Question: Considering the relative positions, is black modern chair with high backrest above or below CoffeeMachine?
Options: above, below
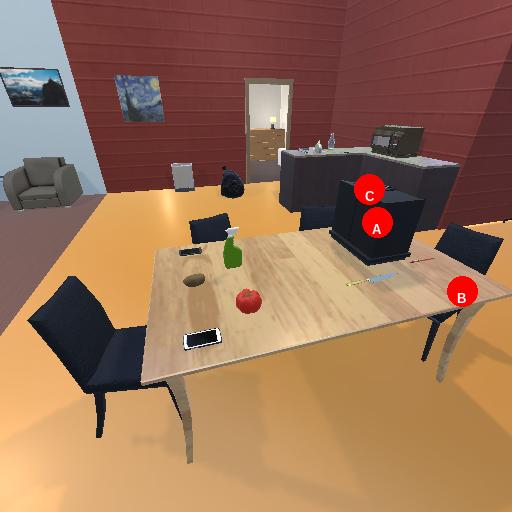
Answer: above